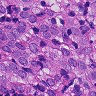
Metastatic tissue present: yes